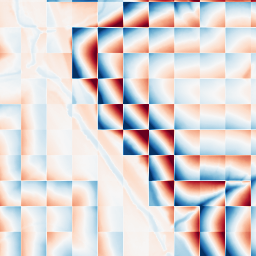
Category: wavelet
Decomposition family: wavelet_biorthogonal
Decomposition parameters: wavelet: bior1.3
level: 5
Upsampling method: linear_exact
Upsampling parameters: scale: 2
Upsampling scale: 2